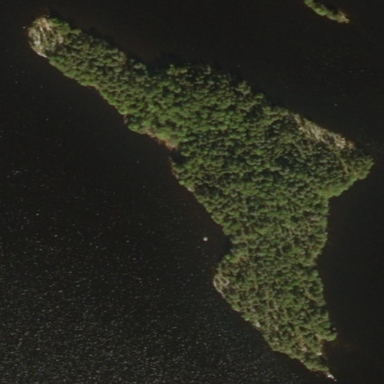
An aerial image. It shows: Island.